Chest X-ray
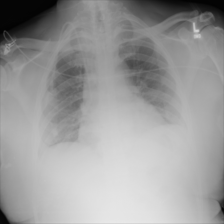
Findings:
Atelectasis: negative
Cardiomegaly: negative
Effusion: negative
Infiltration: negative
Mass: negative
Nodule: negative
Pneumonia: negative
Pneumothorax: negative
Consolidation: negative
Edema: negative
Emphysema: negative
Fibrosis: negative
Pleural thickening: negative
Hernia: negative